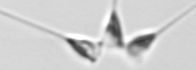
Label: Asterionellopsis_glacialis